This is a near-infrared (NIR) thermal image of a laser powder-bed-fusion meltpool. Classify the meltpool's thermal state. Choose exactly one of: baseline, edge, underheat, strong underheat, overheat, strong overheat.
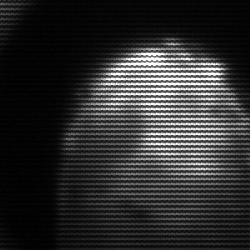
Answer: edge